Aerial crown-view tile of a tropical tree (Barro Colorado Island, Panama), acquired 20240813:
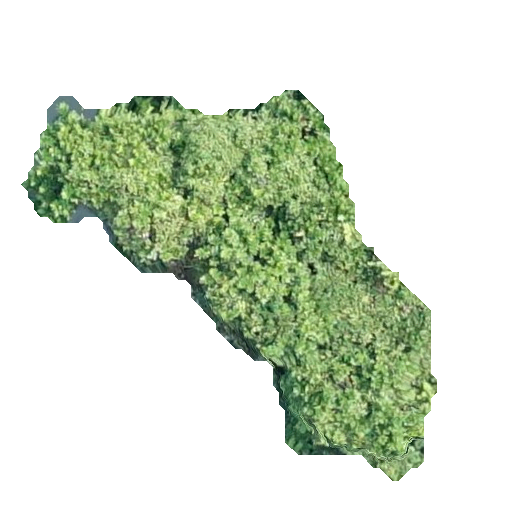
Species: Anacardium excelsum
GBIF accepted scientific name: Anacardium excelsum
Crown area: 122.298 m²